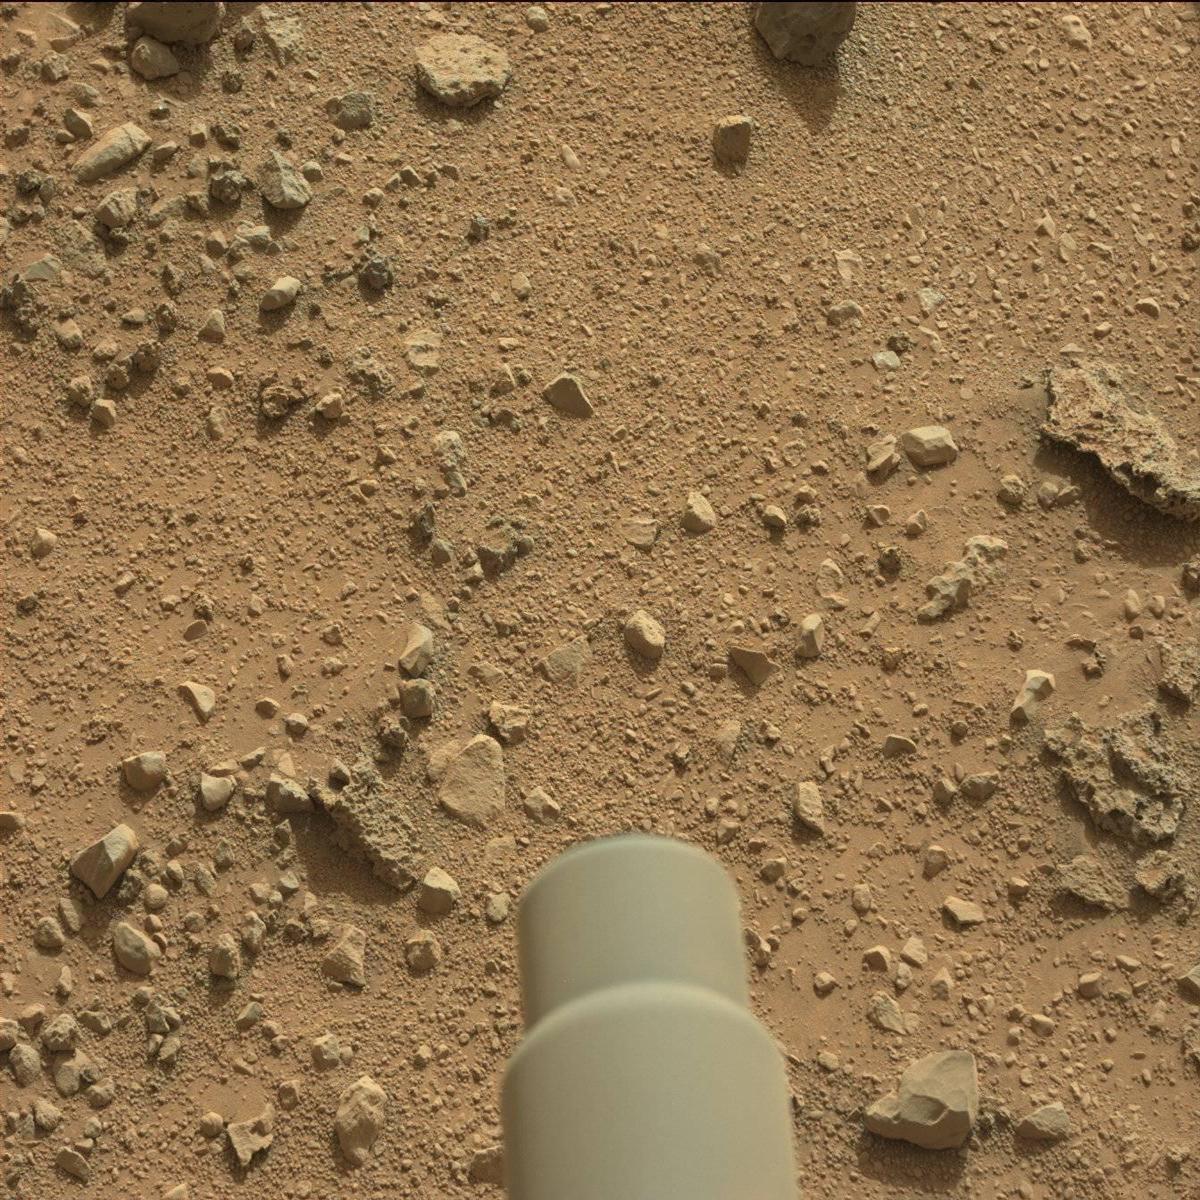
Terrain classes present: Bedrock, Rock, Rover, Sand / Soil